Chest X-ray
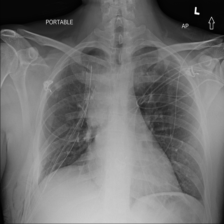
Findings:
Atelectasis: negative
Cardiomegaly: negative
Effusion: negative
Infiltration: negative
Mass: negative
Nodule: negative
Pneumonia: negative
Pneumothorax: negative
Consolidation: negative
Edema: negative
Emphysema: positive
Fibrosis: negative
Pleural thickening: negative
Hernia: negative